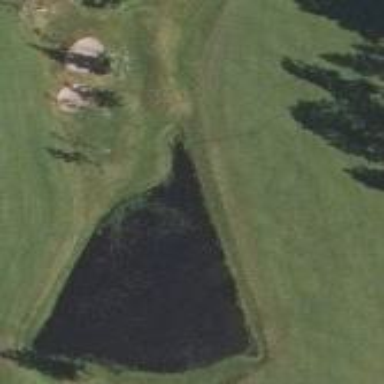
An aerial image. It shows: Water hazard on golf course.